Question: I have created an android App using the LibGdx framework. Whenever I flash it to my android device it works perfectly. But When I close the app and open it freshly, the App shows the black and white rectangle boxes instead of the image. Could you please assist me in resolving this issue ?

Code
'''
package com.mygdx.game;
import java.util.ArrayList;
import com.badlogic.gdx.ApplicationListener;
import com.badlogic.gdx.Gdx;
import com.badlogic.gdx.audio.Music;
import com.badlogic.gdx.graphics.GL30;
import com.badlogic.gdx.graphics.OrthographicCamera;
import com.badlogic.gdx.graphics.Texture;
import com.badlogic.gdx.graphics.g2d.BitmapFont;
import com.badlogic.gdx.graphics.g2d.Sprite;
import com.badlogic.gdx.graphics.g2d.SpriteBatch;
import com.badlogic.gdx.graphics.g2d.freetype.FreeTypeFontGenerator;
import com.badlogic.gdx.graphics.g2d.freetype.FreeTypeFontGenerator.FreeTypeFontParameter;
import com.badlogic.gdx.math.Vector3;
public class CatchEggs implements ApplicationListener {
public static final int SCREEN_HEIGHT = 800;
public static final int SCREEN_WIDTH = 480;
public static final float FRAME_SPEED = .1f;
public static int shortWastedCount,eggCatchedCount;
private int score;
private String yourScoreName;
BitmapFont yourBitmapFontName;
public static ArrayList<Texture> TextureArray = new ArrayList<Texture>();
private OrthographicCamera camera;
private SpriteBatch batch;
private AnimatedSprite basket;
private EggLayManager EggLayManager;
private Music gameMusic;
private Hen hen1,hen2,hen3;
private CollisionManager collisionManager;
private boolean isGameOver = false;
@Override
public void create() {
//Texture.setEnforcePotImages(false);
camera = new OrthographicCamera();
camera.setToOrtho(false, SCREEN_WIDTH, SCREEN_HEIGHT);
batch = new SpriteBatch();
Sprite basketSprite = new Sprite(TextureManager.BASKET_TEXTURE);
basket = new AnimatedSprite(basketSprite,FRAME_SPEED,1,1);
basket.setPosition(SCREEN_WIDTH / 2, 0);
EggLayManager = new EggLayManager(TextureManager.EGG_TEXTURE);
TextureArray.add(TextureManager.GREEN_EGG_TEXTURE);
TextureArray.add(TextureManager.PINK_EGG_TEXTURE);
TextureArray.add(TextureManager.GOLDEN_EGG_TEXTURE);
TextureArray.add(TextureManager.EGG_TEXTURE);
hen1 = new Hen(TextureManager.HEN_TEXTURE, EggLayManager,0,SCREEN_WIDTH/3);
hen2 = new Hen(TextureManager.HEN_TEXTURE, EggLayManager,SCREEN_WIDTH/3,2*SCREEN_WIDTH/3);
hen3 = new Hen(TextureManager.HEN_TEXTURE, EggLayManager,2*SCREEN_WIDTH/3,SCREEN_WIDTH);
collisionManager = new CollisionManager(basket,EggLayManager);
gameMusic = Gdx.audio.newMusic(Gdx.files.internal("data/game-music.mp3"));
gameMusic.setVolume(.25f);
gameMusic.setLooping(true);
gameMusic.play();
score = 0;
yourScoreName = "score: 0";
yourBitmapFontName = new BitmapFont();
FreeTypeFontGenerator generator = new FreeTypeFontGenerator(Gdx.files.internal("data/font.ttf"));
FreeTypeFontParameter parameter = new FreeTypeFontParameter();
parameter.size = 27;
yourBitmapFontName = generator.generateFont(parameter); // font size 12 pixels
generator.dispose();
}
@Override
public void dispose() {
batch.dispose();
gameMusic.dispose();
yourBitmapFontName.dispose();
gameMusic.dispose();
yourBitmapFontName.dispose();
TextureManager.BACKGROUND.dispose();
TextureManager.BASKET_TEXTURE.dispose();
TextureManager.GAME_OVER.dispose();
TextureManager.EGG_TEXTURE.dispose();
TextureManager.EGG_BREAK_TEXTURE.dispose();
TextureManager.HEN_TEXTURE.dispose();
TextureManager.SCORE_BOARD_BOUNDARY.dispose();
TextureManager.GOLDEN_EGG_TEXTURE.dispose();
TextureManager.PINK_EGG_TEXTURE.dispose();
TextureManager.GREEN_EGG_TEXTURE.dispose();
TextureArray.clear();
}
@Override
public void render() {
Gdx.gl.glClearColor(1, 1, 1, 1);
Gdx.gl.glClear(GL30.GL_COLOR_BUFFER_BIT);
batch.setProjectionMatrix(camera.combined);
batch.begin();
batch.draw(TextureManager.BACKGROUND,0,0,SCREEN_WIDTH,SCREEN_HEIGHT);
showImage(TextureManager.SCORE_BOARD_BOUNDARY,SCREEN_WIDTH / 2 - TextureManager.SCORE_BOARD_BOUNDARY.getWidth() / 2,
SCREEN_HEIGHT - TextureManager.SCORE_BOARD_BOUNDARY.getHeight());
hen1.draw(batch);
hen2.draw(batch);
hen3.draw(batch);
EggLayManager.draw(batch);
basket.draw(batch);
showScore();
showGameOver();
batch.end();
handleInput();
if(!isGameOver) {
basket.move();
hen1.update();
hen2.update();
hen3.update();
EggLayManager.update();
collisionManager.handleCollisions();
}
if(basket.isCaught()) {
isGameOver = false;
}else{
isGameOver = true;
}
}
private void showGameOver() {
if(shortWastedCount>=21) isGameOver = true;
if(isGameOver){
showImage(TextureManager.GAME_OVER,SCREEN_WIDTH / 2 - TextureManager.GAME_OVER.getWidth() / 2, SCREEN_HEIGHT / 2 - TextureManager.GAME_OVER.getHeight() / 2);
}
}
private void showImage(Texture t,int x, int y) {
batch.draw(t, x, y);
}
private void showScore() {
showImage(TextureManager.EGG_TEXTURE, 39 - TextureManager.EGG_TEXTURE.getWidth()/2 , 750);
showImage(TextureManager.EGG_BREAK_TEXTURE, 39 - TextureManager.EGG_BREAK_TEXTURE.getWidth()/2 , 700);
yourScoreName = " " + eggCatchedCount;
yourBitmapFontName.setColor(1.0f, 1.0f, 1.0f, 1.0f);
yourBitmapFontName.draw(batch, yourScoreName, 72, 777);
yourScoreName = " " + shortWastedCount;
yourBitmapFontName.setColor(1.0f, 1.0f, 1.0f, 1.0f);
yourBitmapFontName.draw(batch, yourScoreName, 72, 725);
}
private void handleInput() {
if(Gdx.input.isTouched()) {
if(isGameOver) {
basket.setCaught(true);
isGameOver = false;
shortWastedCount=eggCatchedCount=0;
}
Vector3 touchPosition = new Vector3(Gdx.input.getX(), Gdx.input.getY(), 0);
camera.unproject(touchPosition);
if(touchPosition.x > basket.getX()) {
basket.moveRight(touchPosition);
}
else{
basket.moveLeft(touchPosition);
}
}
}
@Override
public void resize(int width, int height) {
}
@Override
public void pause() {
}
@Override
public void resume() {
}
}
'''
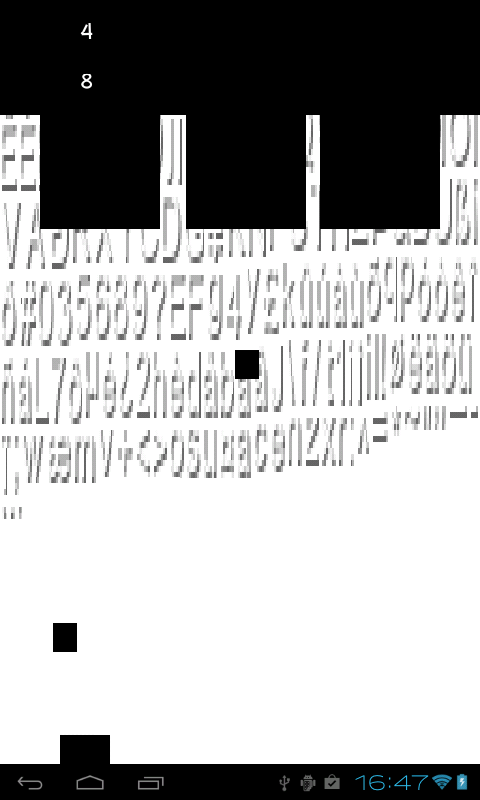
Answer: Try setting your TextureManager to null and assets manager if you have one in it. All in all clear up all static variables in dispose.
Glad that I helped you.
Cheers.